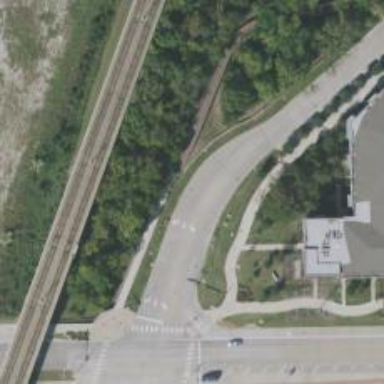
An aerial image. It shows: Tertiary road with separate sidewalk.